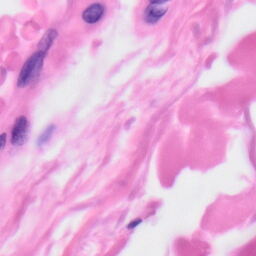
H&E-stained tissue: Skin